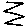
Label: zigzag